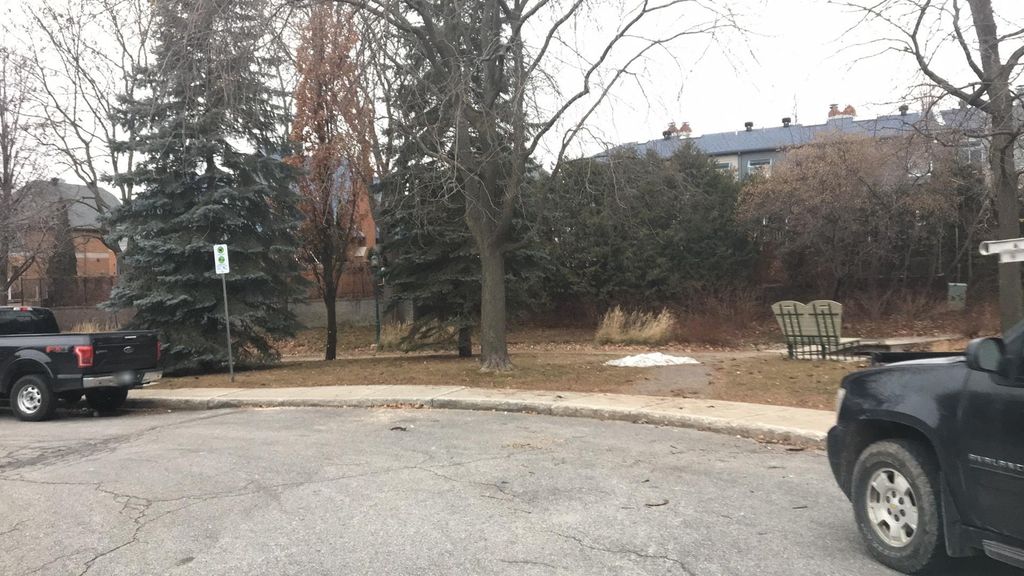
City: montreal